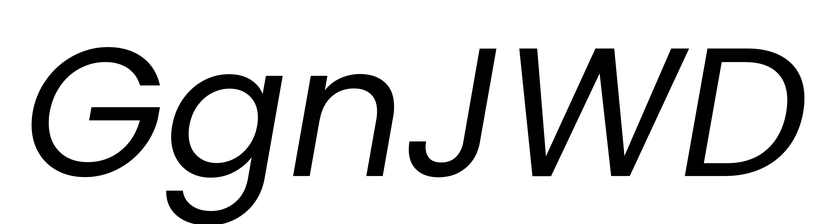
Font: Poppins-Italic